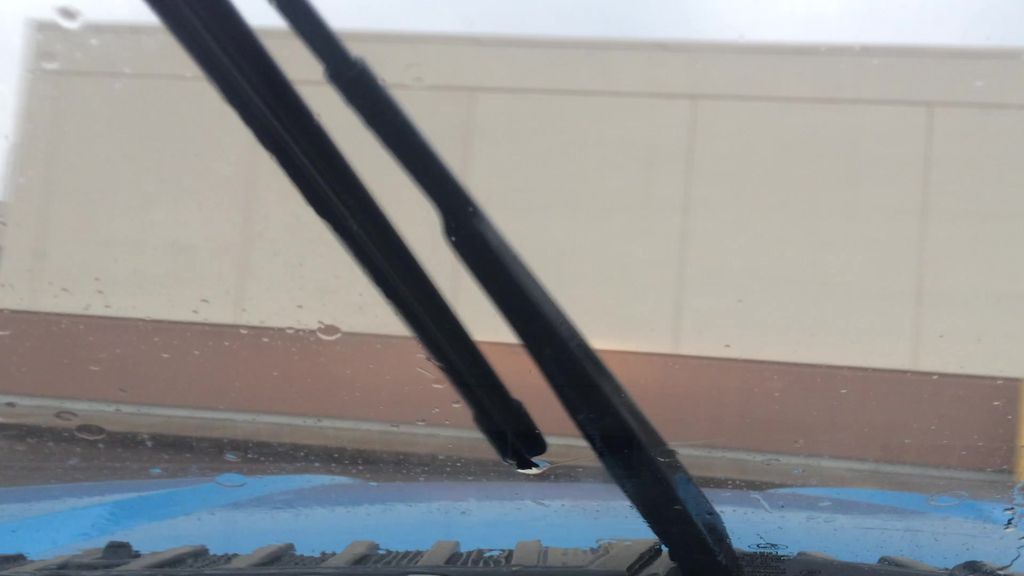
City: calgary